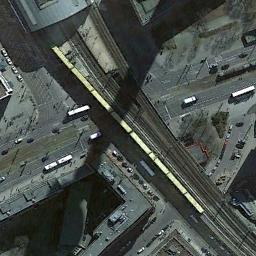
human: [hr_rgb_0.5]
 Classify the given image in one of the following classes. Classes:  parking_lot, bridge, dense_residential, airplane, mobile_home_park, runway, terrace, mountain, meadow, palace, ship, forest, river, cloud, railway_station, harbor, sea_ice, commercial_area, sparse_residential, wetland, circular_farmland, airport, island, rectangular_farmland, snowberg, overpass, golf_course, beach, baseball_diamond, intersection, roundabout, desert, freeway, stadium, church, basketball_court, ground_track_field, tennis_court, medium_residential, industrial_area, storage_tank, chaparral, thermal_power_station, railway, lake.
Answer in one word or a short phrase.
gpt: railway